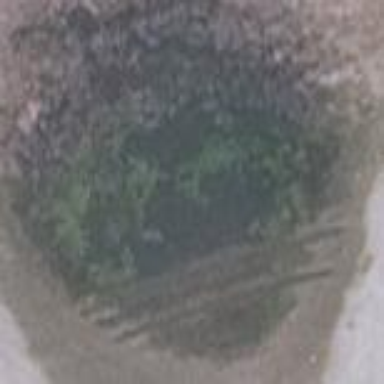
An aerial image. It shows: Pond with natural water.